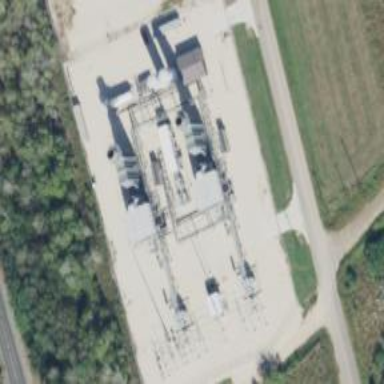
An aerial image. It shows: Gas turbine generator.